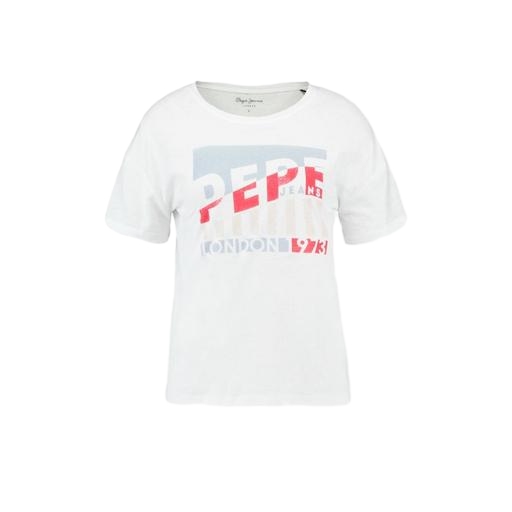
white graphic t-shirt, white graphic tee, dr pepper tshirt, white background